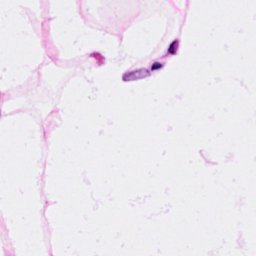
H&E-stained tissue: Breast